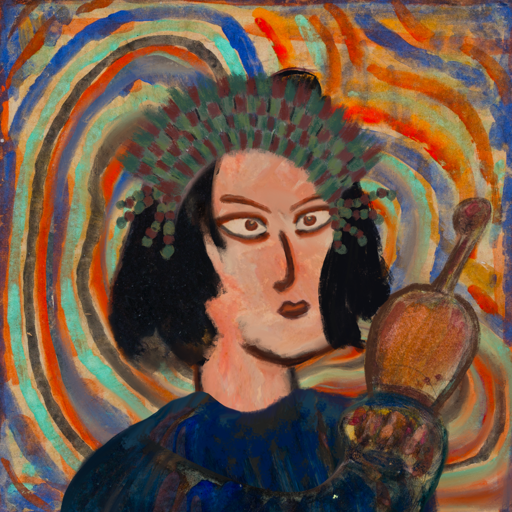
Background: Sisters, Head And Neck Side: Roy_Bahadur, Face Side: Roy_Bahadur, Bust: Pipe, Hair Side: Mosgoul, Head Accessory: After_Raid_Crown, Second Necklace: Blank, Necklace: Blank, Baby: Blank